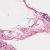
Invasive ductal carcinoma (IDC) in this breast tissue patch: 0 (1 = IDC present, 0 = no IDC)